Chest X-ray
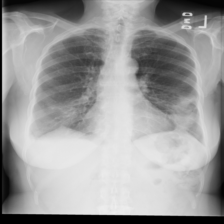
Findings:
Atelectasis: positive
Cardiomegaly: negative
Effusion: negative
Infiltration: negative
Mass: negative
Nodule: negative
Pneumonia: negative
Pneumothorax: negative
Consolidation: positive
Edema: negative
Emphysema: negative
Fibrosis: negative
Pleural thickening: negative
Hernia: negative